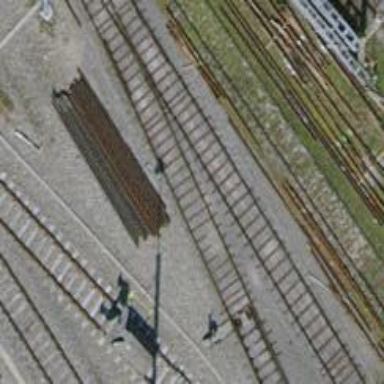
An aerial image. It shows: Railway yard with electrified tracks and single track.